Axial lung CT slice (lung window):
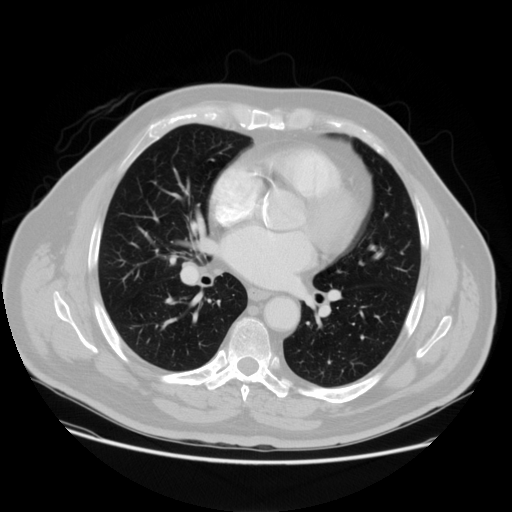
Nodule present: no